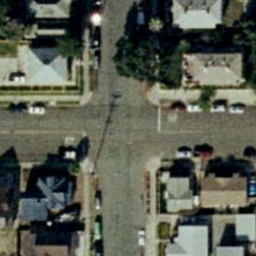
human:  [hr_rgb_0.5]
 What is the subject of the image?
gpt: intersection